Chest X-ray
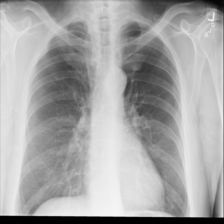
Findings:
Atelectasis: negative
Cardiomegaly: negative
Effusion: negative
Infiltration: negative
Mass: positive
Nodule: negative
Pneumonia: negative
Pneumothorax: negative
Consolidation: negative
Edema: negative
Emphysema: negative
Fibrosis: negative
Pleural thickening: negative
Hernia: negative